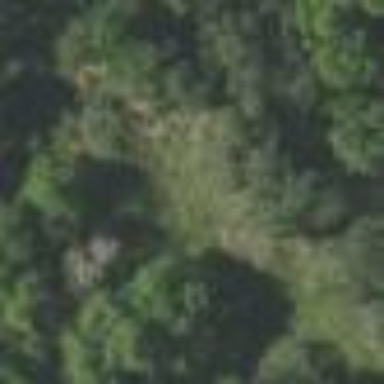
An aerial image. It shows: Patch of scrub vegetation.